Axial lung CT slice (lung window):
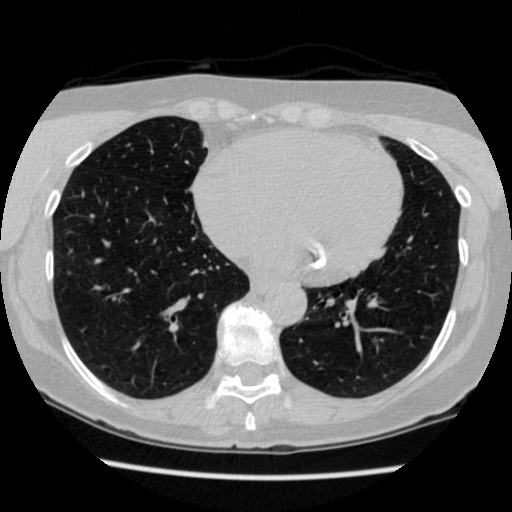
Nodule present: no